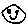
Label: smiley face